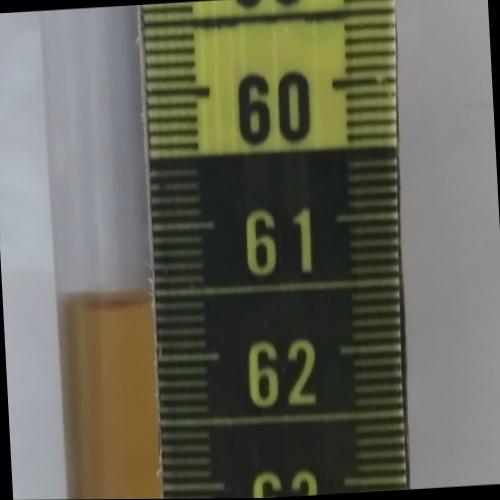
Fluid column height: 61.6 cm